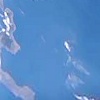
Label: water